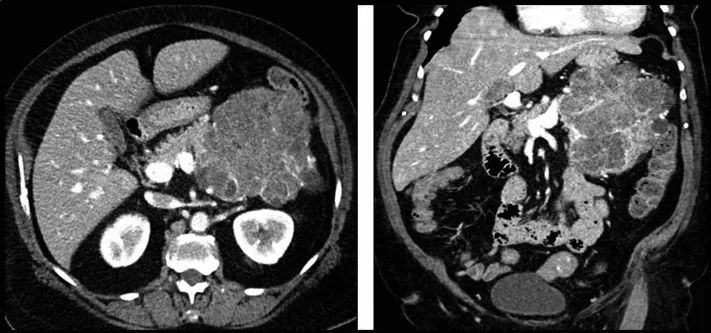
Computed tomography (CT) Imaging of Giant Serous Cystadenoma. Axial image, venous phase. Complex polycystic mass involving the entirety of the pancreatic body and tail measuring 12.4 x 11.0 cm in axial plane. Close proximity to surrounding visceral and vascular structures with concern for locally aggressive infiltration of this tumor. Coronal image, venous phase. Measuring 13.0 cm in craniocaudal dimension.
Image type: radiology (ct)